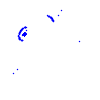
Particle: proton